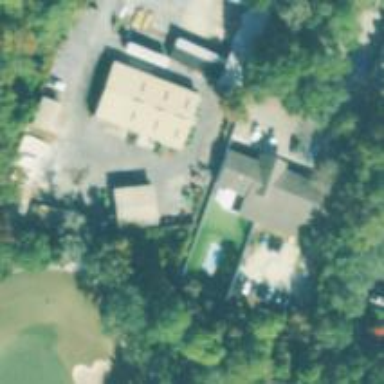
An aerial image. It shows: Veterinary facility.